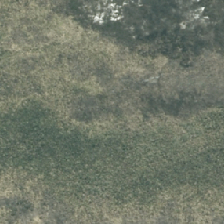
Land cover: herbaceous_freshwater_vege